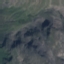
Land use / land cover: HerbaceousVegetation